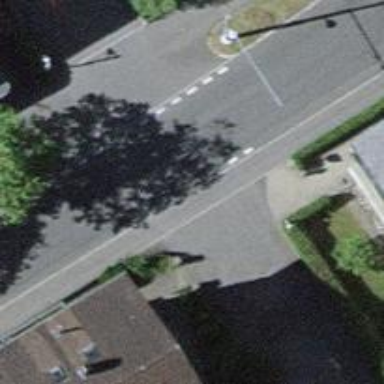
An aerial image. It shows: Residential road with asphalt surface and sidewalks on both sides. There are trolley wires above.